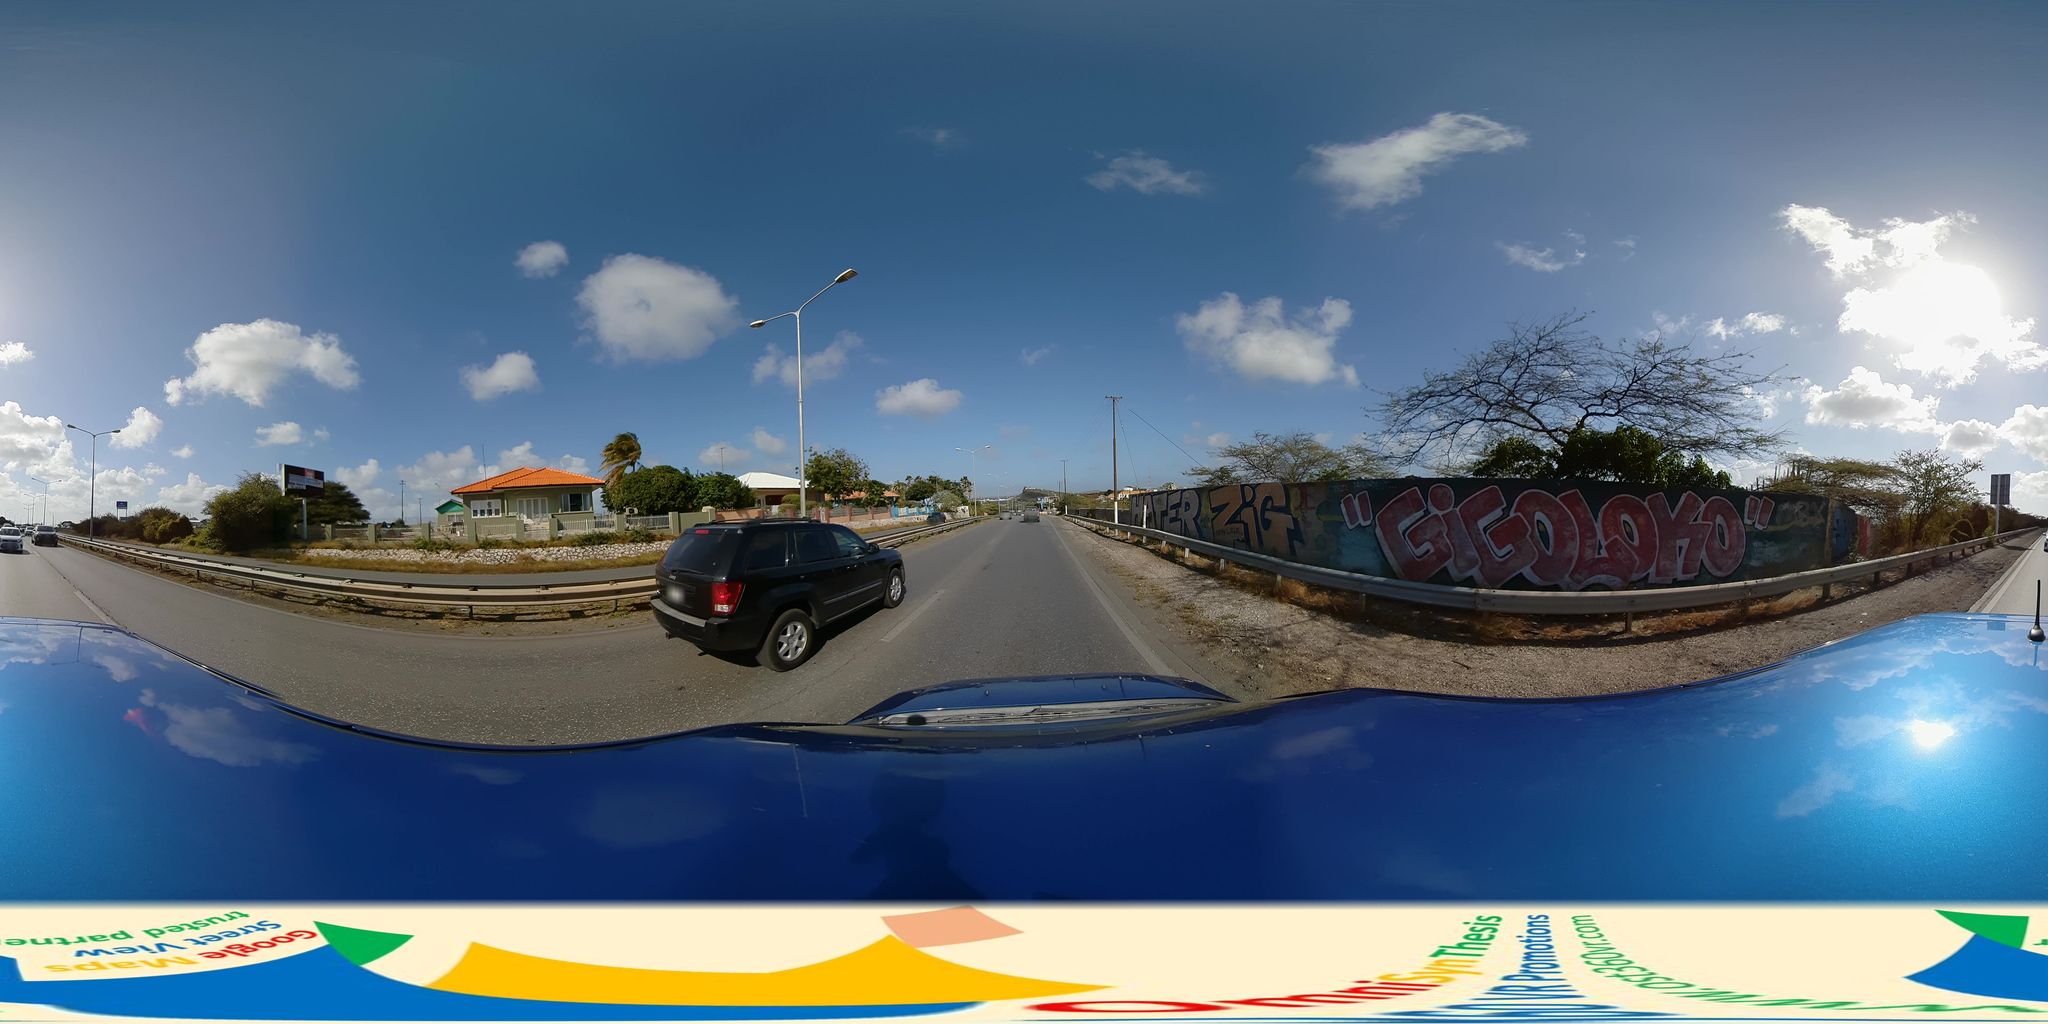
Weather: clear
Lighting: day
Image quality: slightly poor
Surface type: cycling surface
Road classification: trunk_link, residential
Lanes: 1
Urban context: suburban or peri-urban
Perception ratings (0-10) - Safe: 4.38, Lively: 1.5, Beautiful: 7.48, Boring: 3.05, Depressing: 2.71, Wealthy: 4.66